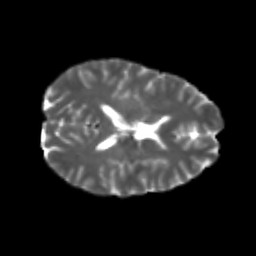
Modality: T2w
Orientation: axial
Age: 25
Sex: female
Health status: healthy
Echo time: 0.074 s